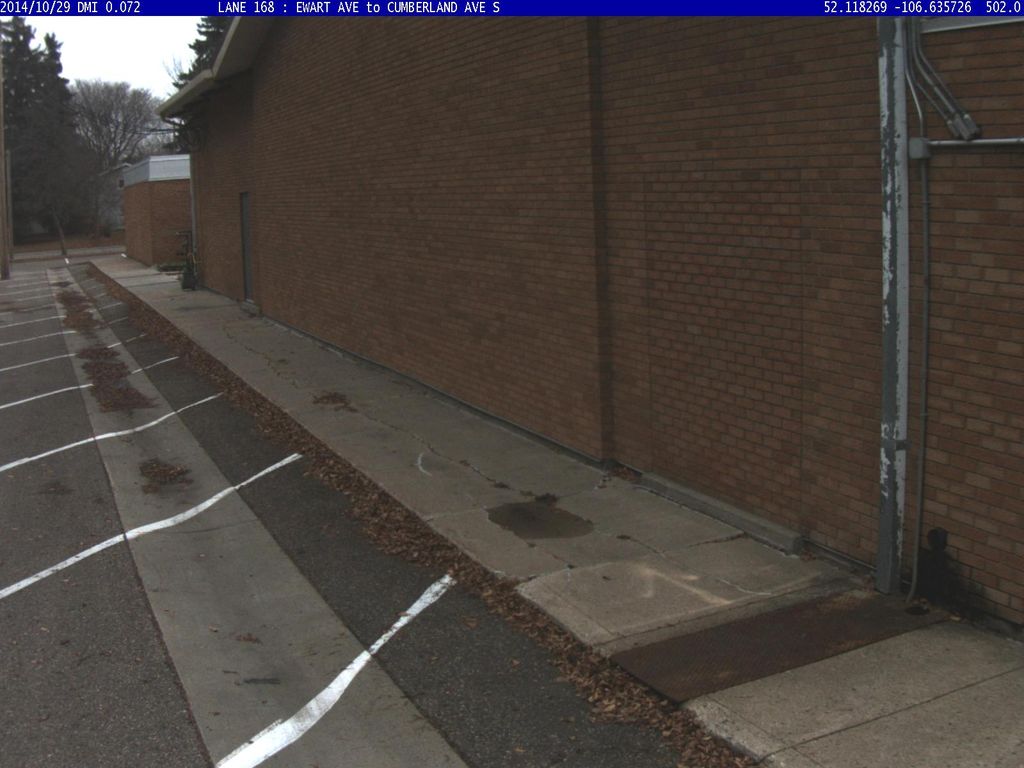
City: saskatoon